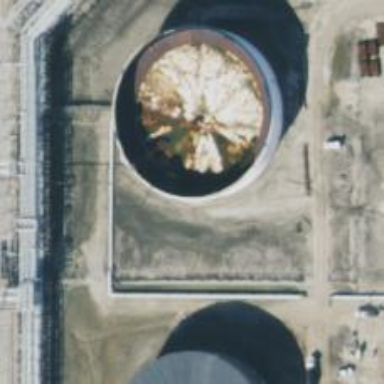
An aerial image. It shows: Building with storage tank.